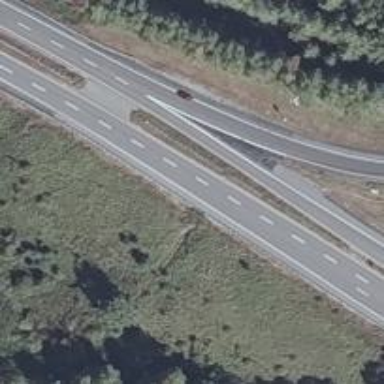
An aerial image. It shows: Asphalt motorway.